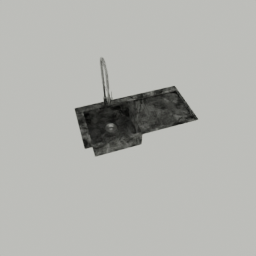
Label: appliances